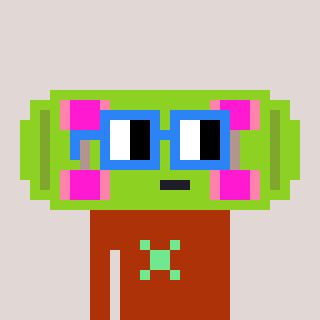
a pixel art character with square blue glasses, a skateboard-shaped head and a hotbrown-colored body on a warm background